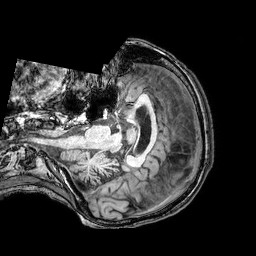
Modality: T1w
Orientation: axial
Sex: female
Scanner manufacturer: philips
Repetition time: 0.008191 s
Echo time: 0.00375 s